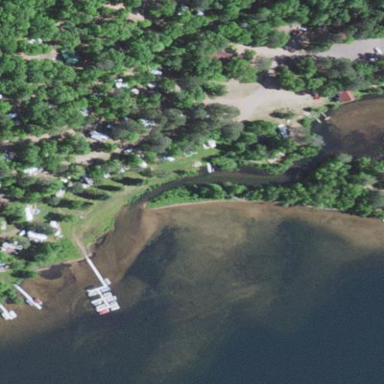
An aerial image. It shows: Campsite where tents and caravans are allowed.